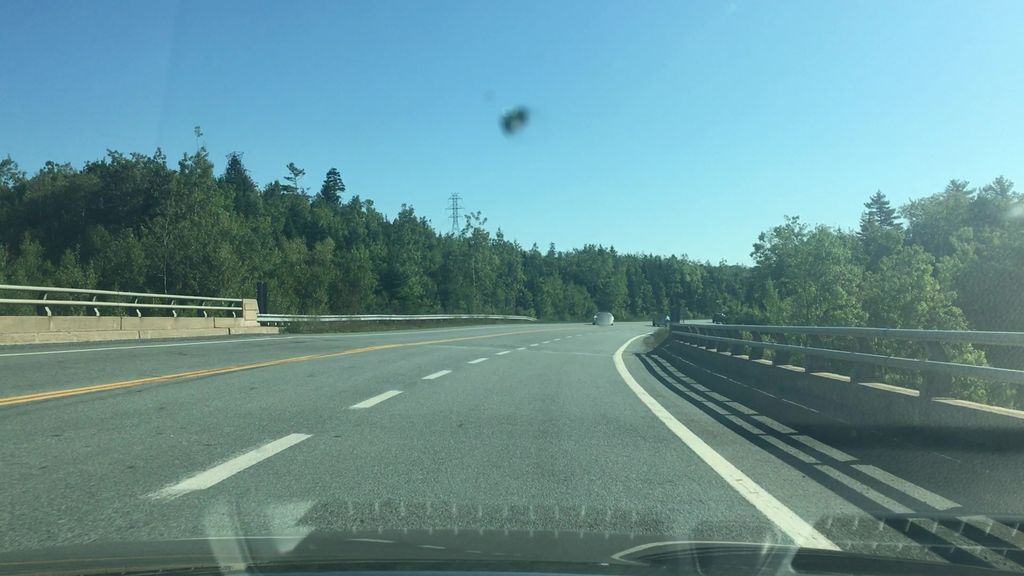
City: halifax